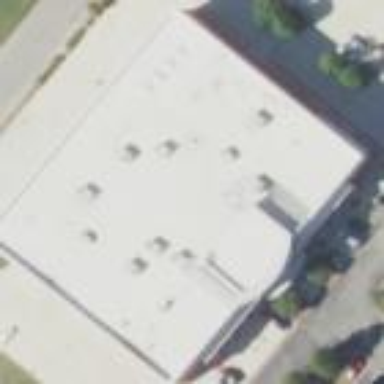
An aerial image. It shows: Retail building next to fitness center.